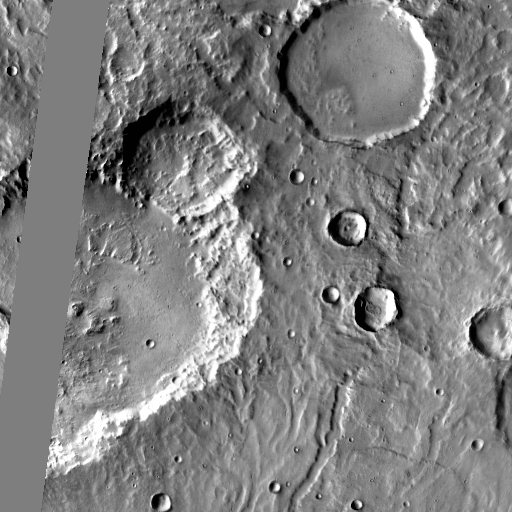
Crater classes present: Background, Other, Layered, Buried